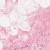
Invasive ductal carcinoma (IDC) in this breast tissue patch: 0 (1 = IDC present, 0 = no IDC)